Current action and preconditions to check: trajectory_clear

Your task: For each precondition in the list above, predict whether it will hold at this action.

Consider the current scene as observed from the mobile robot's camera, and analyze the predicted future states of all dynamic agents (e.g., people, animals, vehicles, or any moving entities) within the NEXT SECOND.

IMPORTANT: Only answer "very likely" if you are absolutely certain—based on strong, clear evidence—that a dynamic agent will violate the precondition in the predicted future state. Do NOT answer "very likely" for unlikely, ambiguous, or low-probability risks.

Ask yourself for each precondition: Is there a high probability, with clear and convincing evidence, that the predicted future states of any dynamic agent will interfere with the predicted future state of the currently executing action within the NEXT SECOND, causing that precondition to fail?

Assess the risk level based on these predictions. Use "likely" or "very likely" if motions create a clear risk of interference.

Use "neutral" or "improbable" if agents are nearby but their predicted paths are clearly diverging or non-conflicting.

Failure Risk Categories: "very improbable", "improbable", "neutral", "likely", "very likely"

Answer Format: Output ONLY the probability_of_failure value from these categories: "very improbable", "improbable", "neutral", "likely", "very likely"

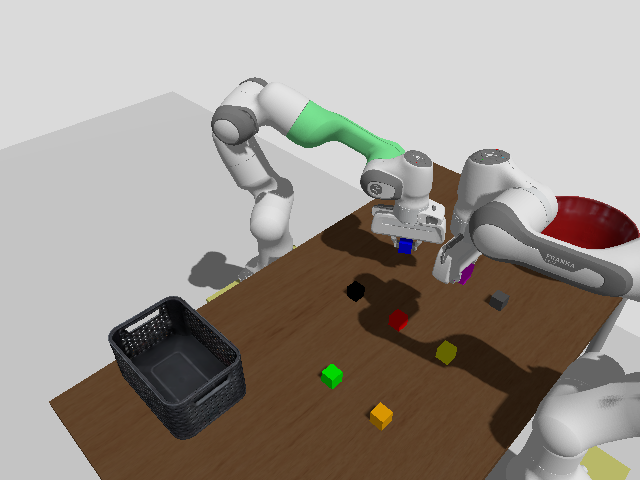

Answer: very improbable